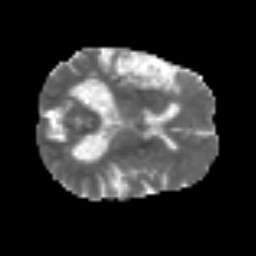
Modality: MD
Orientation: axial
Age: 69
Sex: male
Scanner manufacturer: siemens
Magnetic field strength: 3 T
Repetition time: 3.2 s
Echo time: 0.081 s